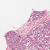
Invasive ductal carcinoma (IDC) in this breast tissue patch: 0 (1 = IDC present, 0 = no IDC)